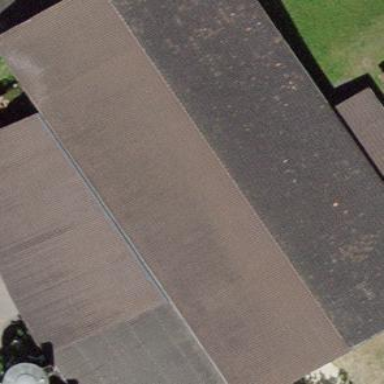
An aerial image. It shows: Rural barn.